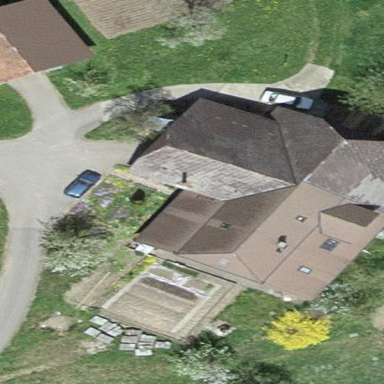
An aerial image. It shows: Farm building.